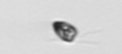
Label: Pyramimonas